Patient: sex M, age 75
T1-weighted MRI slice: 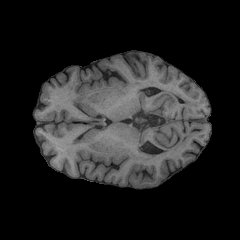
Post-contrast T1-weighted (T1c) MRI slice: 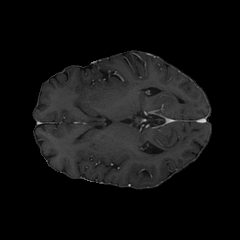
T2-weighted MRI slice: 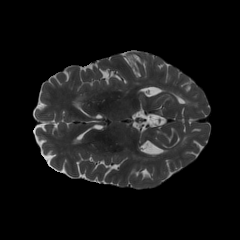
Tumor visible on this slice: no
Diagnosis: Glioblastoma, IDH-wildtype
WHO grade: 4